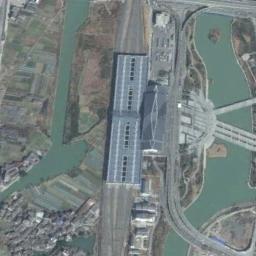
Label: railway_station